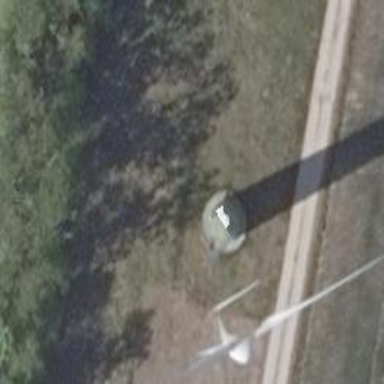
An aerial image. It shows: Wind generator is in the picture.